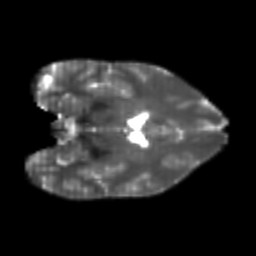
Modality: T2w
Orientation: coronal
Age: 23
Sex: female
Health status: healthy
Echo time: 0.074 s